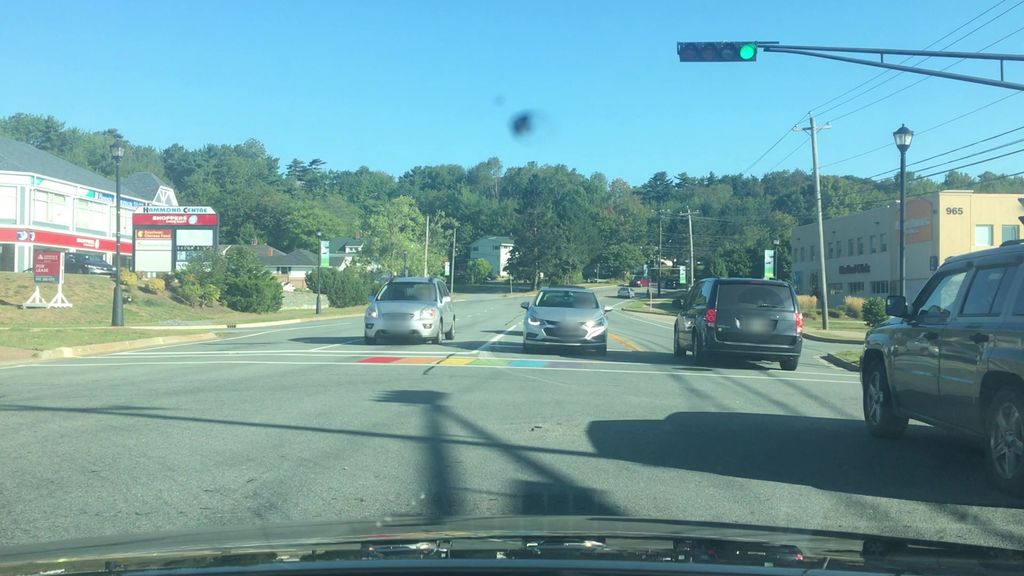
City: halifax